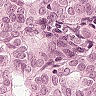
Metastatic tissue present: yes